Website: lowes
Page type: review-order
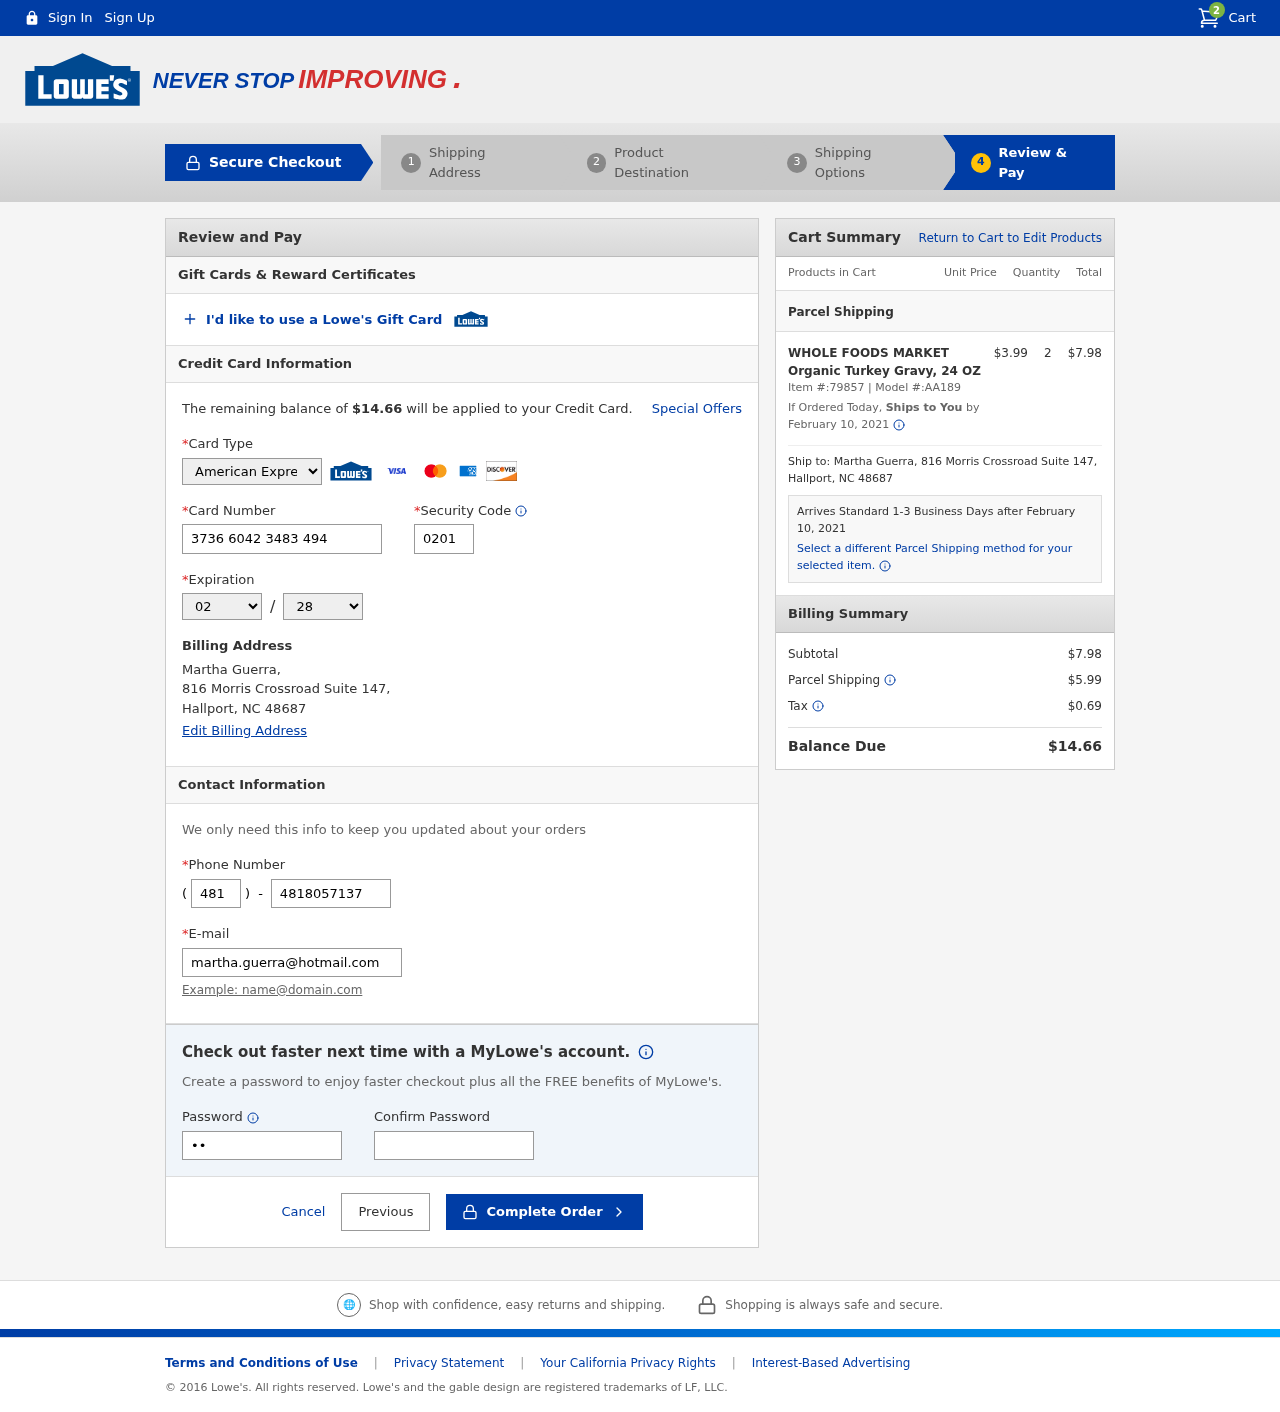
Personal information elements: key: PII_CARD_CVV
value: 0201
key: PII_CARD_EXPIRY_MONTH
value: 02
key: PII_CARD_EXPIRY_YEAR
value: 28
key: PII_CARD_NUMBER
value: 3736 6042 3483 494
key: PII_CARD_TYPE
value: American Express
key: PII_CITY
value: Hallport
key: PII_EMAIL
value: martha.guerra@hotmail.com
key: PII_FULLNAME
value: Martha Guerra,
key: PII_PHONE
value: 4818057137
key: PII_PHONE_AREA
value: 481
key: PII_POSTCODE
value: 48687
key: PII_STATE_ABBR
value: NC
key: PII_STREET
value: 816 Morris Crossroad Suite 147,
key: PII_FULLNAME2
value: Martha Guerra
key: PII_STREET2
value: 816 Morris Crossroad Suite 147
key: PII_CITY_STATE_ZIP2
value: Hallport, NC 48687
Product elements: key: PRODUCT1_NAME
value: WHOLE FOODS MARKET Organic Turkey Gravy, 24 OZ
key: PRODUCT1_PRICE
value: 3.99
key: PRODUCT1_QUANTITY
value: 2
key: PRODUCT1_ITEM_NUMBER
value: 79857
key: PRODUCT1_MODEL_NUMBER
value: AA189
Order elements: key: ORDER_NUM_ITEMS
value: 2
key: ORDER_TOTAL
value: $14.66
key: ORDER_SHIPPING_DATE
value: February 10, 2021
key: ORDER_SUBTOTAL
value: $7.98
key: ORDER_SHIPPING_DATE2
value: February 10, 2021
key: ORDER_SUBTOTAL2
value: $7.98
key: ORDER_SHIPPING_COST
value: $5.99
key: ORDER_TAX
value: $0.69